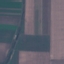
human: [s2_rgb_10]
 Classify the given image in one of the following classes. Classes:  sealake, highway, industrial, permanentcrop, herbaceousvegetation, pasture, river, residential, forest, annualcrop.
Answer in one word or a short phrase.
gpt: AnnualCrop